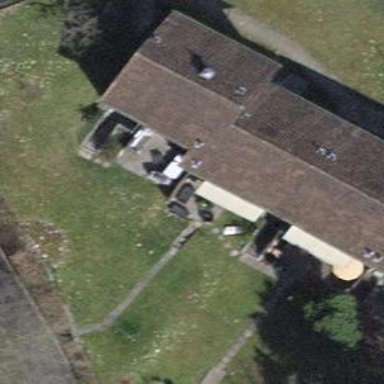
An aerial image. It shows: Building with pitched roof.